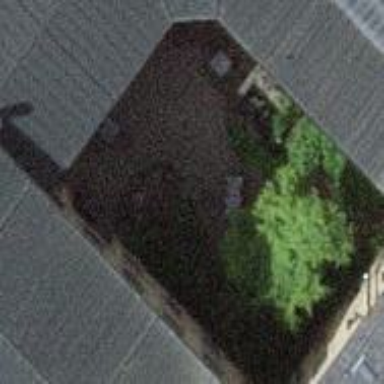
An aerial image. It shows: Courtyard created by human intervention.